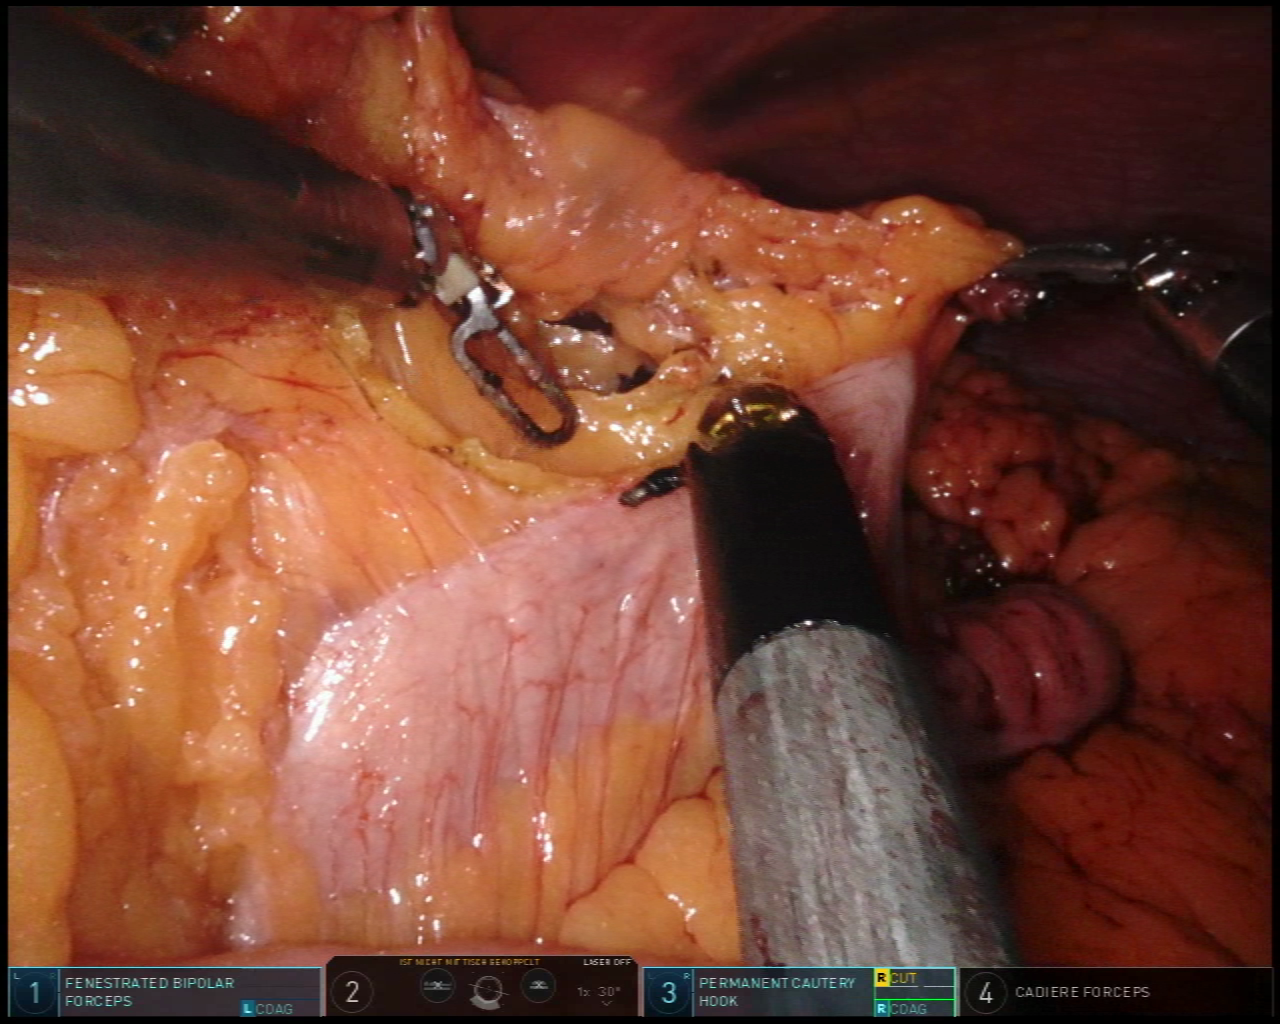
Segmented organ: colon
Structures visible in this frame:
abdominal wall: yes
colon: yes
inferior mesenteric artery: no
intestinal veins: no
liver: no
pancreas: no
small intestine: no
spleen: no
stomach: no
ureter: no
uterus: no
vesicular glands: no